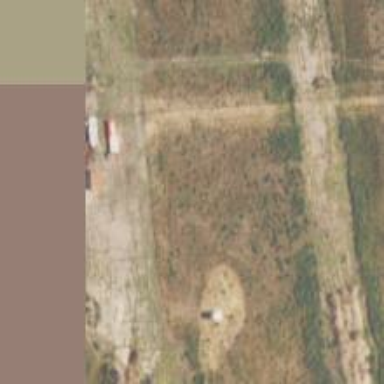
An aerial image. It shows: Historic airport ruins.